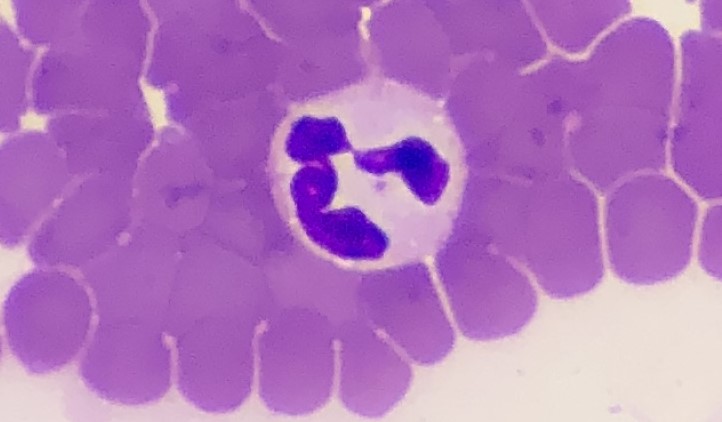
White blood cell type: Neutrophil